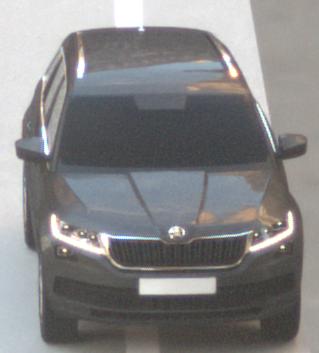
Make: Skoda
Model: Kodiaq 1.4 TSI
Detailed model: Kodiaq
Model produced from: 2017/03
Model produced until: 2018/05
Doors: 5
Color: gray
Road condition: dry road
Daytime: sunrise or sunset
Contrast: low contrast